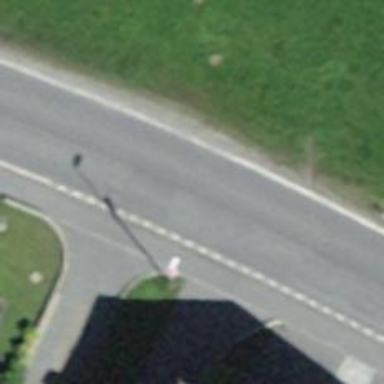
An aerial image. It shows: Tertiary road with asphalt surface.